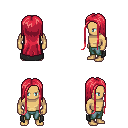
a pixel art fantasy rpg character, male body template, human, tanned skin, black cape, teal pants, ruby red extra-long hairstyle, four views (front, back, left, right), 2x2 character sprite sheet, small pixel art, hard edges, no anti-aliasing